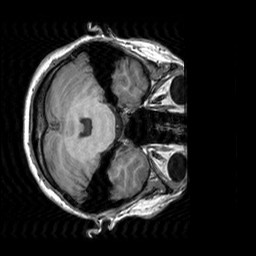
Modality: T1w
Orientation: axial
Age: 25
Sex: female
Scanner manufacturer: siemens
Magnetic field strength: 3 T
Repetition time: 2.3 s
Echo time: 0.00303 s